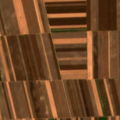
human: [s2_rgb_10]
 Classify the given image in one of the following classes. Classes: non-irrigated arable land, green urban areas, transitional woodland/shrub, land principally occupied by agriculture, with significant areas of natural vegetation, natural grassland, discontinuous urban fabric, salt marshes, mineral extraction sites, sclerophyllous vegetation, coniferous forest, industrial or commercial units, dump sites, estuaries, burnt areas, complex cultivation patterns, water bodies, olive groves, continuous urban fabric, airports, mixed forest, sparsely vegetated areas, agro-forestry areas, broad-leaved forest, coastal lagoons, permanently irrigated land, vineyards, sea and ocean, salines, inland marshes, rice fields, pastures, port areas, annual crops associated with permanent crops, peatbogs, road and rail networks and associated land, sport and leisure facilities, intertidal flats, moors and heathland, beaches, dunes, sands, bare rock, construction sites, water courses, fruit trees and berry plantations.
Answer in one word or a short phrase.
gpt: non-irrigated arable land